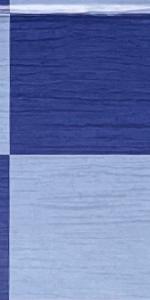
Label: Empty